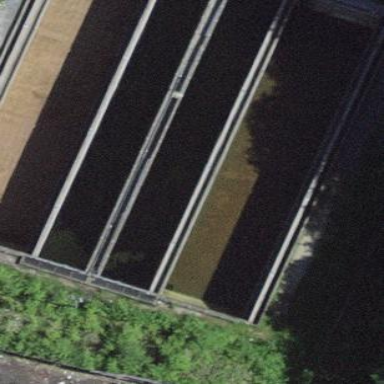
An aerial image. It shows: Body of wastewater.